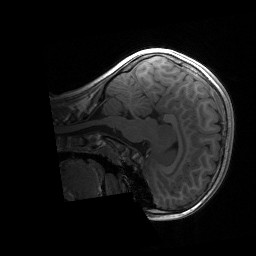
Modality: T1w
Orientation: sagittal
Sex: female
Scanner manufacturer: siemens
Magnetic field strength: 3 T
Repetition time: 1.9 s
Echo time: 0.00243 s